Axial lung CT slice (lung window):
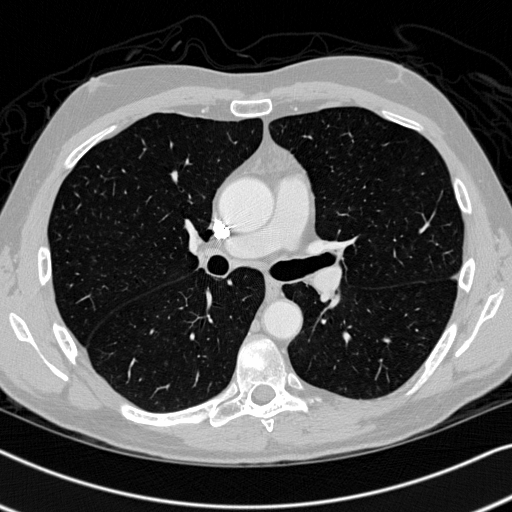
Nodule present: no